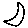
Label: moon